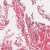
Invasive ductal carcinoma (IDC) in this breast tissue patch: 0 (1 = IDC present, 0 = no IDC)